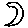
Label: moon